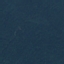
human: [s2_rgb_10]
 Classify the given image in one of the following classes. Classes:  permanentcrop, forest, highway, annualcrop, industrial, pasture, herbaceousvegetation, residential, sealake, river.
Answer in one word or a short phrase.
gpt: Forest